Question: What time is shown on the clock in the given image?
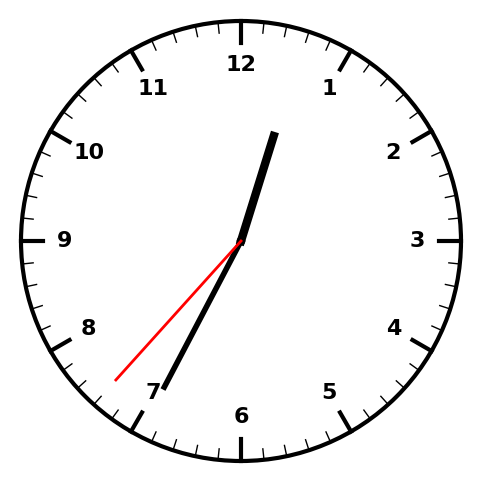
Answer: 12:34:37